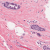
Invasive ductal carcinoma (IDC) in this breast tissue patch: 0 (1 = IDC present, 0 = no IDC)